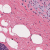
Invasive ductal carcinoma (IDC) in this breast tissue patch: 0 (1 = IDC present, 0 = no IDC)